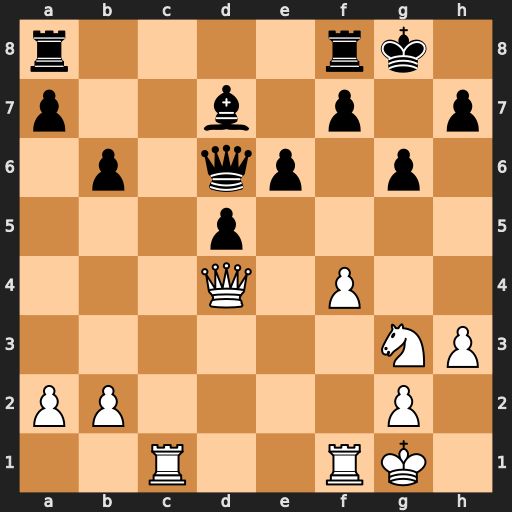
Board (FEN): r4rk1/p2b1p1p/1p1qp1p1/3p4/3Q1P2/6NP/PP4P1/2R2RK1
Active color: w
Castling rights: -
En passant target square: -
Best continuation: Ne4 Qe7 Nf6+ Qxf6 Qxf6